Question: I'm trying to create an app to open a local PDF file using web browser in WPF. However the file doesn't open properly, instead displays a . The code works perfectly fine when used to open a HTML file. Please help!

Code: 'webBrowser1.Navigate(@"file:///C:/Working/sample.pdf");'
Note: I have adobe reader installed in my PC, if that is necessary. Is it?
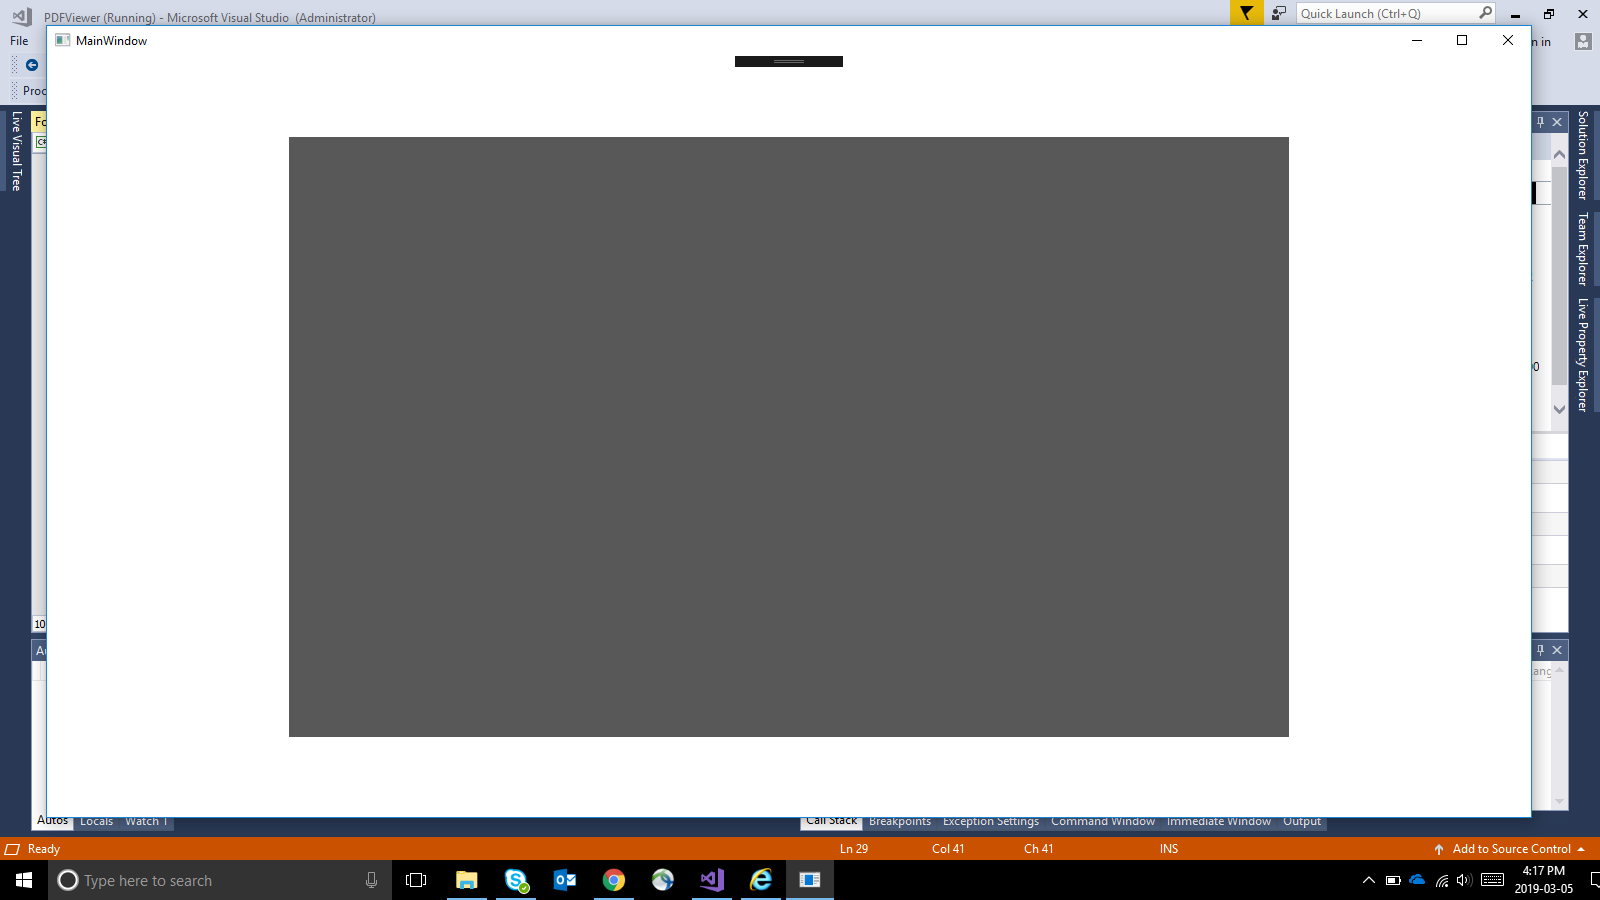
Answer: WPF by default uses IE-based WebBrowser. In order to be able to view PDF-files, you must have a plugin installed into IE which can display PDF-files.
In addition to grey background, this is what can happen with a PC where IE doesn't have a PDF-plugin (Acrobat Reader etc) installed:
<URL>
If you don't want to install plugins, one option to get around this issue is to use <URL> to draw the PDF.
Other option is a 3rd party library, like <URL>. Here's steps for using CefSharp:
First install Nuget <URL>
Second, change XAML from the default WebBrowser to:
'''
<wpf:ChromiumWebBrowser Loaded="ChromiumWebBrowser_Loaded" x:Name="Browser"></wpf:ChromiumWebBrowser>
'''
Then create custom resolvers for CefSharp:
'''
public class CustomProtocolSchemeHandler : ResourceHandler
{
public CustomProtocolSchemeHandler()
{
}
public override bool ProcessRequestAsync(IRequest request, ICallback callback)
{
return true;
}
}
public class CustomProtocolSchemeHandlerFactory : ISchemeHandlerFactory
{
public const string SchemeName = "customFileProtocol";
public IResourceHandler Create(IBrowser browser, IFrame frame, string schemeName, IRequest request)
{
return new CustomProtocolSchemeHandler();
}
}
'''
Almost lastly, register the resolvers in App.xaml.cs:
'''
public partial class App : Application
{
protected override void OnLoadCompleted(NavigationEventArgs e)
{
var settings = new CefSettings();
settings.RegisterScheme(new CefCustomScheme
{
SchemeName = CustomProtocolSchemeHandlerFactory.SchemeName,
SchemeHandlerFactory = new CustomProtocolSchemeHandlerFactory(),
IsCSPBypassing = true
});
settings.LogSeverity = LogSeverity.Error;
Cef.Initialize(settings);
}
}
'''
Now everything should work:
<URL>
More information about using CefSharp: <URL>